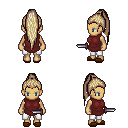
a pixel art fantasy rpg character, female body template, human, tanned skin, maroon tunic, white pants, white blonde extra-long topknot hairstyle, brown slippers, dagger, four views (front, back, left, right), 2x2 character sprite sheet, small pixel art, hard edges, no anti-aliasing